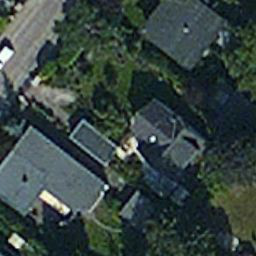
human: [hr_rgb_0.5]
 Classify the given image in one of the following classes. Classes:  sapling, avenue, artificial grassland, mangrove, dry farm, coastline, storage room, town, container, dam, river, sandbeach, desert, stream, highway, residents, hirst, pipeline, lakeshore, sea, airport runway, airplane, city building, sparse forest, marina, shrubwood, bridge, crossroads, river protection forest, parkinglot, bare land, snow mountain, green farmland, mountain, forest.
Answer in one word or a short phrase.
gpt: residents